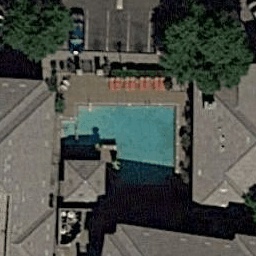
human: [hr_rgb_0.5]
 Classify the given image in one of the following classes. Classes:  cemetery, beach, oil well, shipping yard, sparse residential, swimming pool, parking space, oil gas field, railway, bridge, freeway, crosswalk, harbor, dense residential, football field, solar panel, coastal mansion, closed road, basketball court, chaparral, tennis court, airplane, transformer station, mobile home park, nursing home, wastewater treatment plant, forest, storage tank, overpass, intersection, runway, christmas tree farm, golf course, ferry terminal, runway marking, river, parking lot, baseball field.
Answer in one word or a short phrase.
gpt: swimming pool